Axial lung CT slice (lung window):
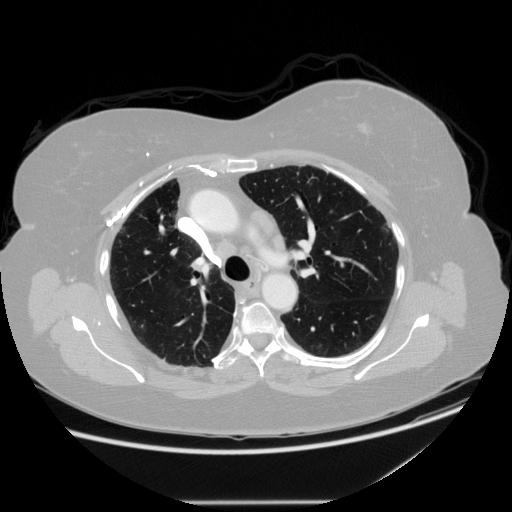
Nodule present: no